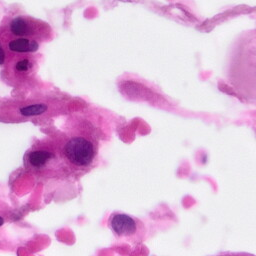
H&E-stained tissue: Pancreatic